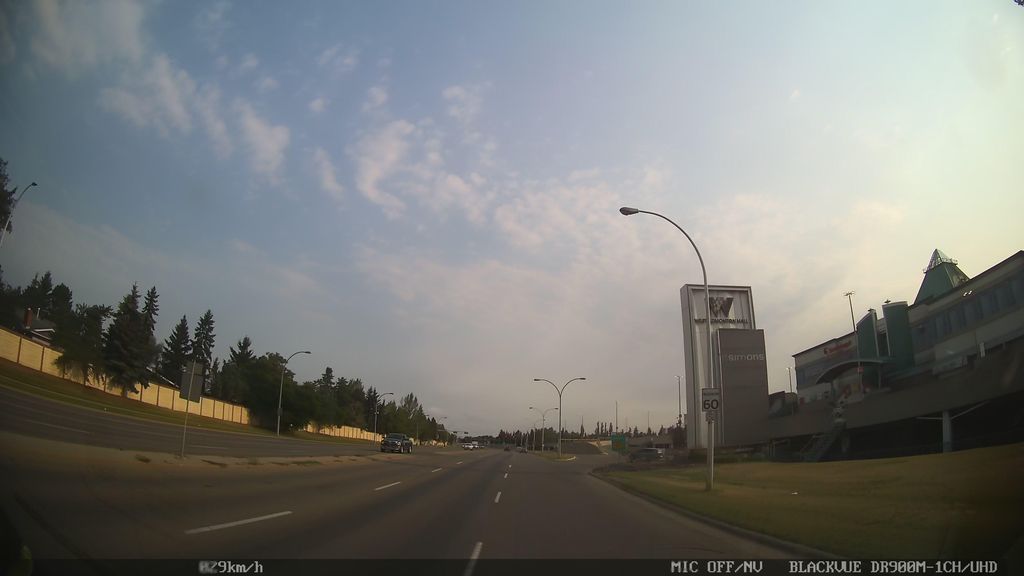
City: edmonton